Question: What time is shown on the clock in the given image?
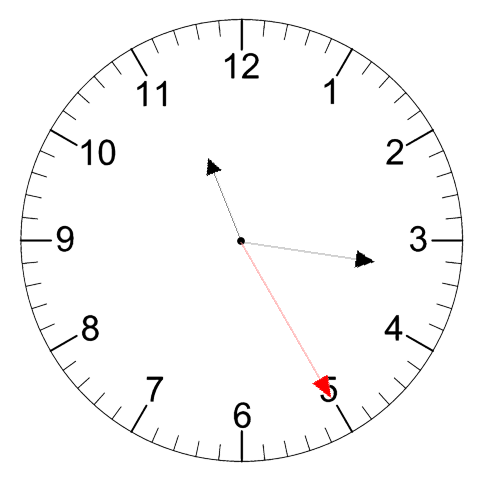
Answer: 11:16:25